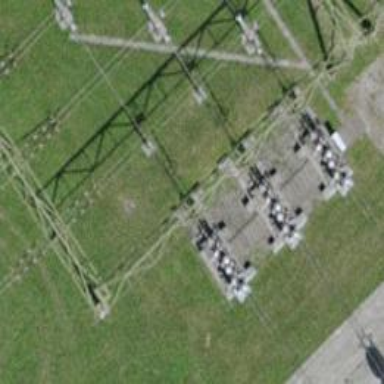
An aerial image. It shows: Insulator used in power equipment.